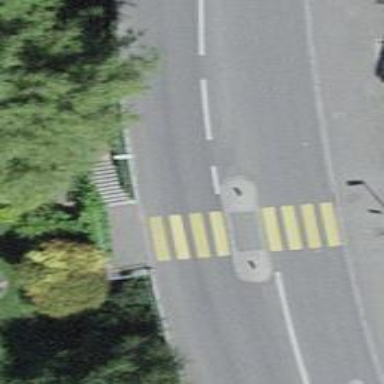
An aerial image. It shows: Marked footway crossing with asphalt surface and pedestrian island.